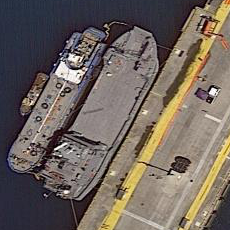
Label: civil